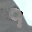
Label: 9